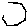
Label: hexagon